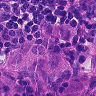
Metastatic tissue present: yes